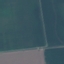
Label: AnnualCrop